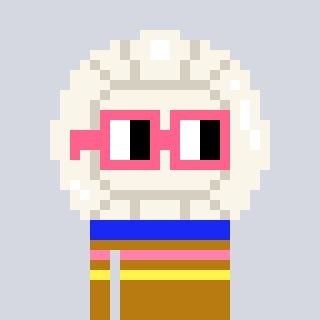
a pixel art character with square pink glasses, a volleyball-shaped head and a gold-colored body on a cool background